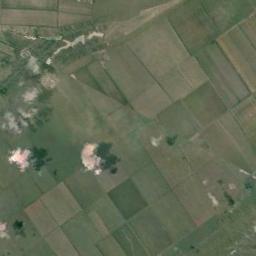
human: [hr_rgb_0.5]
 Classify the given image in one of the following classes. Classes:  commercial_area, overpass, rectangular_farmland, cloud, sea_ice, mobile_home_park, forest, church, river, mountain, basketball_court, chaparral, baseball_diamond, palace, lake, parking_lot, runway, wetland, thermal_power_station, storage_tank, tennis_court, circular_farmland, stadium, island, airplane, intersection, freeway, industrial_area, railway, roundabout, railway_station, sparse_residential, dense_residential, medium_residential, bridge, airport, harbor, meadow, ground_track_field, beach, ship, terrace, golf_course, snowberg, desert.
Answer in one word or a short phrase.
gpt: rectangular_farmland